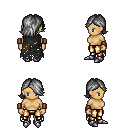
a pixel art fantasy rpg character, female body template, human, tanned skin, black tattered cape, gold greaves, gray swoop hairstyle, leather bracers, metal boots, four views (front, back, left, right), 2x2 character sprite sheet, small pixel art, hard edges, no anti-aliasing